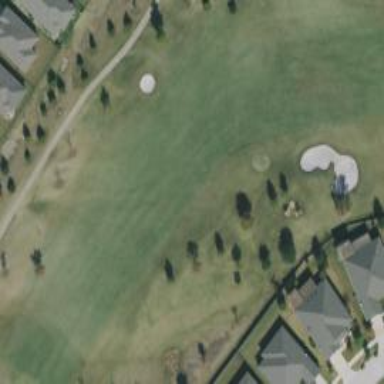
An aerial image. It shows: Golf hole.